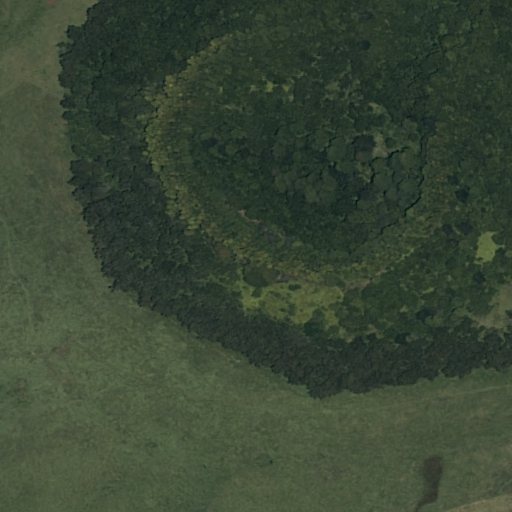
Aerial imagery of mountain in Hawaii named Puu Iki containing only unknown